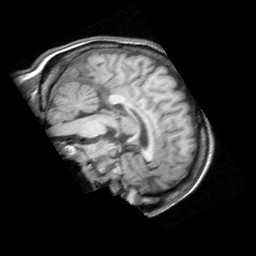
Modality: T1w
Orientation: sagittal
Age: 24